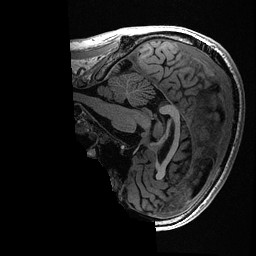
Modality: T1w
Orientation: sagittal
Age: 39
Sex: male
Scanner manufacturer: ge
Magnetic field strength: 3 T
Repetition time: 0.006952 s
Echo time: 0.00292 s